Field crop: tomato
Growth stage: 1
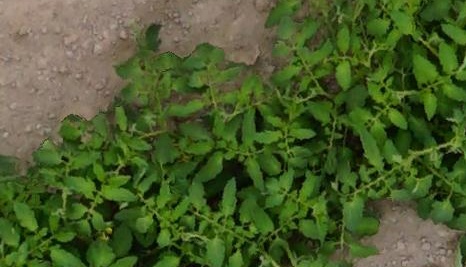
Species: tomato